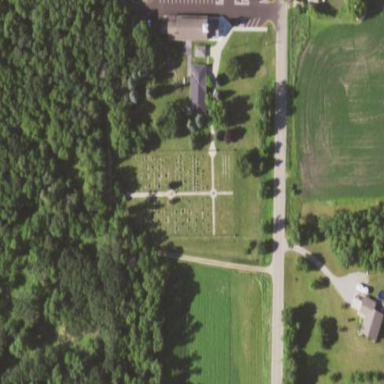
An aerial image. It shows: Cemetery.